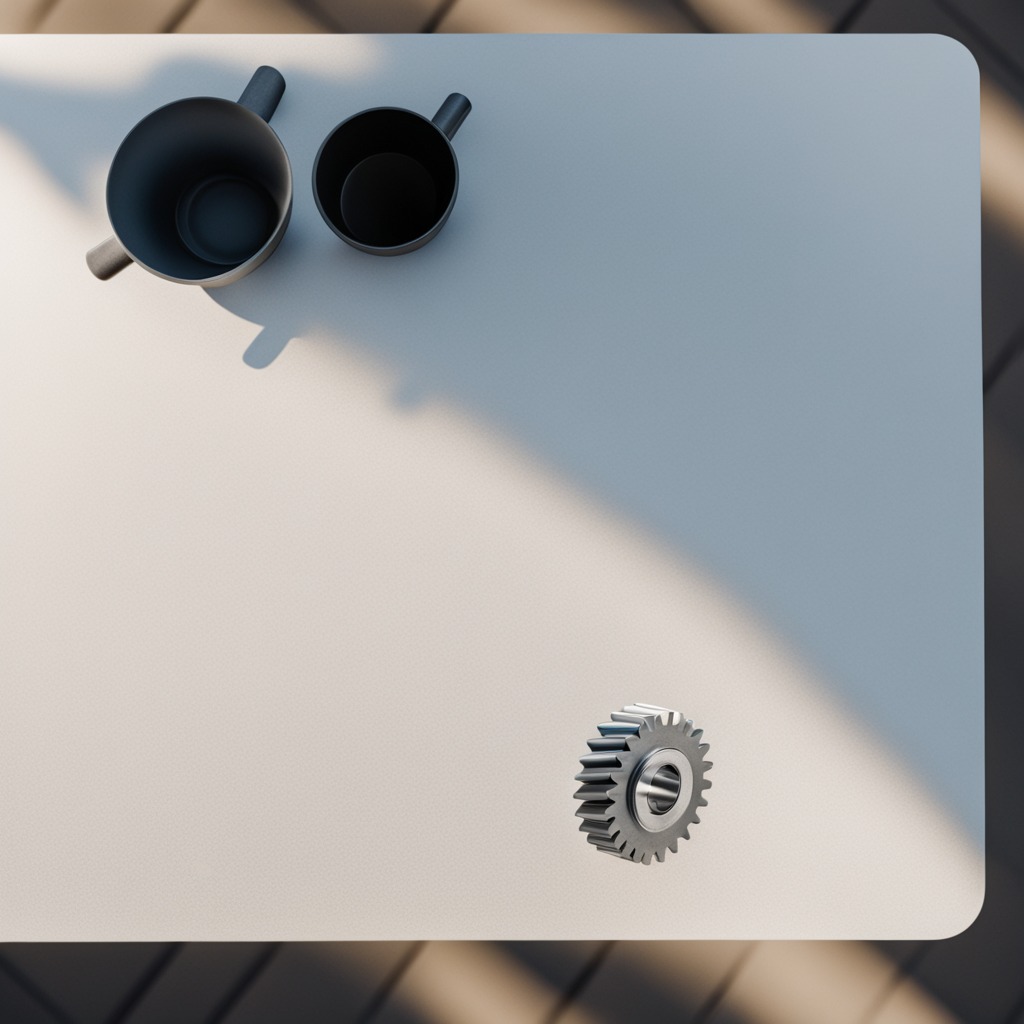
A steel gear with teeth is lying on the table.